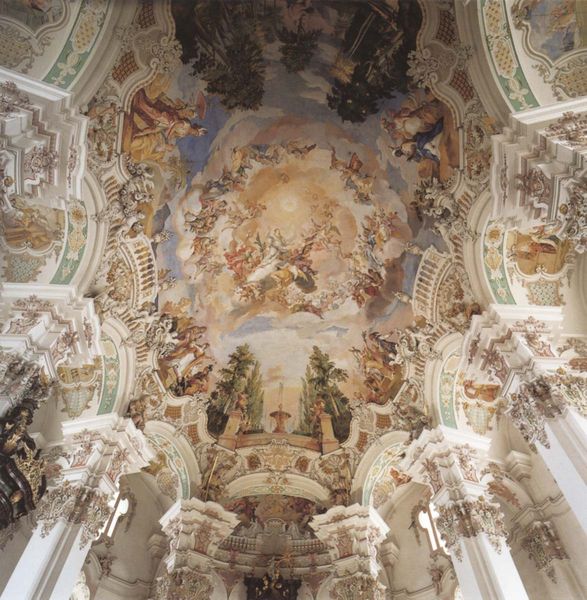
Titel: Deckenfresken der Wallfahrtskirche Steinhausen
Künstler: Johann Baptist Zimmermann
Standort: Steinhausen, Unserer lieben Frau, Pfarrkirche St. Peter und Paul (EU - D - BW)
Schlagwörter: blau, gemälde, gott, himmel, weiß, wolken, bäume, gelb, hell, hintergrund, licht, marmor, raum, säule, säulen, gebäude, malerei, augen, barock, stein, kirche, sonne, decke, kreis, rund, engel, farbe, kuppel, geländer, bögen, wände, paradies, gewölbe, religion, dom, altar, kanzel, jesus, dekce, kapelle, heilige, fresko, maria, täuschung, auferstehung, himmelfahrt, deckenmalerei, sehenswürdigkeit, heiliger geist, fesko, säuöe, imitat, imitation, allsehendes auge